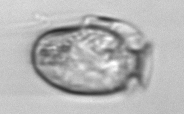
Label: Dinophysis_acuminata